Question: Here is my data about mac address. It is recorded per minute. For each minute, I have many unique Mac addresses.
'''
mac_add,created_time
18:59:36:12:23:33,2016-12-07 00:00:00.000
1c:e1:92:34:d7:46,2016-12-07 00:00:00.000
2c:f0:ee:86:bd:51,2016-12-07 00:00:00.000
5c:cf:7f:d3:2e:ce,2016-12-07 00:00:00.000
...
18:59:36:12:23:33,2016-12-07 00:01:00.000
1c💿e5:1e:99:78,2016-12-07 00:01:00.000
1c:e1:92:34:d7:46,2016-12-07 00:01:00.000
5c:cf:7f:22:01:df,2016-12-07 00:01:00.000
5c:cf:7f:d3:2e:ce,2016-12-07 00:01:00.000
...
'''
I would like to create 2 bar charts using dc.js and crossfilter. Please refer to the image for the charts.

The first bar chart is easy enough to create. It is brushable. I created the "created_time" dimension, and created a group and reduceCount by "mac_add", such as below:
'''
var moveTime = ndx.dimension(function (d) {
return d.dd; //# this is the created_time
});
var timeGroup = moveTime.group().reduceCount(function (d) {
return d.mac_add;
});
var visitorChart = dc.barChart('#visitor-no-bar');
visitorChart.width(990)
.height(350)
.margins({ top: 0, right: 50, bottom: 20, left: 40 })
.dimension(moveTime)
.group(timeGroup)
.centerBar(true)
.gap(1)
.elasticY(true)
.x(d3.time.scale().domain([new Date(2016, 11, 7), new Date(2016, 11, 13)]))
.round(d3.time.minute.round)
.xUnits(d3.time.minute);
visitorChart.render();
'''
The problem is on the second bar chart. The idea is that, one row of the data equals 1 minute, so I can aggregate and sum all minutes of each mac address to get the time length of each mac addresses, by creating another dimension by "mac_add" and do reduceCount on "mac_add" to get the time length. Then the goal is to group the time length by 30 minutes. So we can get how many mac address that have time length of 30 min and less, how many mac_add that have time length between 30 min and 1 hour, how many mac_add that have time length between 1 hour and 1.5 hour, etc...
Please correct me if I am wrong. Logically, I was thinking the dimension of the second bar chart should be the group of time length (such as <30, <1hr, < 1.5hr, etc). But the time length group themselves are not fix. It depends on the brush selection of the first chart. Maybe it only contains 30 min, maybe it only contains 1.5 hours, maybe it contains 1.5 hours and 2 hours, etc...
So I am really confused what parameters to put into the second bar chart. And method to get the required parameters (how to group a grouped data). Please help me to explain the solution.
Regards,
Marvin
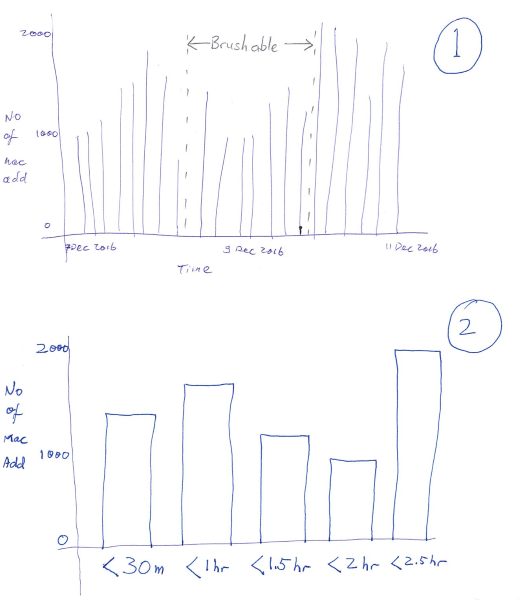
Answer: I think we've called this a "double grouping" in the past, but I can't find the previous questions.
### Setting up the groups
I'd start with a regular crossfilter group for the mac addresses, and then produce a fake group to aggregate by count of minutes.
'''
var minutesPerMacDim = ndx.dimension(function(d) { return d.mac_add; }),
minutesPerMapGroup = minutesPerMacDim.group();
function bin_keys_by_value(group, bin_value) {
var _bins;
return {
all: function() {
var bins = {};
group.all().forEach(function(kv) {
var valk = bin_value(kv.value);
bins[valk] = bins[valk] || [];
bins[valk].push(kv.key);
});
_bins = bins;
// note: Object.keys returning numerical order here might not
// work everywhere, but I couldn't find a browser where it didn't
return Object.keys(bins).map(function(bin) {
return {key: bin, value: bins[bin].length};
})
},
bins: function() {
return _bins;
}
};
}
function bin_30_mins = function(v) {
return 30 * Math.ceil(v/30);
}
var macsPerMinuteCount = bin_keys_by_value(minutesPerMacGroup);
'''
This will retain the mac addresses for each time bin, which we'll need for filtering later. It's uncommon to add a non-standard method 'bins' to a fake group, but I can't think of an efficient way to retain that information, given that the filtering interface will only give us access to the keys.
Since the function takes a binning function, we could even use a <URL> is a more general way to do the rounding shown above.
### Setting up the chart
Using this data to drive a chart is simple: we can use the dimension and fake group as usual.
'''
chart
.dimension(minutesPerMacDim)
.group(macsPerMinuteCount)
'''
Setting up the chart so that it can filter is a bit more complicated:
'''
chart.filterHandler(function(dimension, filters) {
if(filters.length === 0)
dimension.filter(null);
else {
var bins = chart.group().bins(); // retrieve cached bins
var macs = filters.map(function(key) { return bins[key]; })
macs = Array.prototype.concat.apply([], macs);
var macset = d3.set(macs);
dimension.filterFunction(function(key) {
return macset.has(key);
})
}
})
'''
Recall that we're using a dimension which is keyed on mac addresses; this is good because we want to filter on mac addresses. But the chart is receiving minute-counts for its keys, and the 'filters' will contain those keys, like '30', '60', '90', etc. So we need to supply a <URL> which takes minute-count keys and filters the dimension based on those.
Note 1: This is all untested, so if it doesn't work, please post an example as a fiddle or bl.ock - there are fiddles and blocks you can fork to get started <URL>.
Note 2: Strictly speaking, this is not measuring the length of connections: it's counting the total number of minutes connected. Not sure if this matters to you. If a user disconnects and then reconnects within the timeframe, the two sessions will be counted as one. I think you'd have to preprocess to get duration.
: Based on your fiddle (thank you!) the code above does seem to work. It's just a matter of setting up the x scale and 'xUnits' properly.
'''
chart2
.x(d3.scale.linear().domain([60,1440]))
.xUnits(function(start, end) {
return (end-start)/30;
})
'''
A linear scale will do just fine here - I wouldn't try to quantize scale, since the 30-minute divisions are already set up. We do need to set the 'xUnits' so that dc.js knows how wide to make the bars.
I'm not sure why 'elasticX' didn't work here, but the '<30' bin completely dwarfed everything else, so I thought it was best to leave that out.
Fork of your fiddle: <URL>